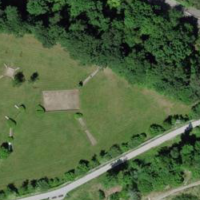
EUNIS habitat code: 53
Species observed at this site:
Malva moschata